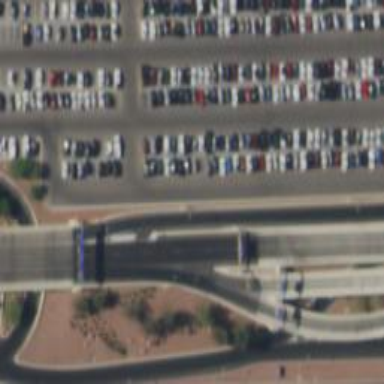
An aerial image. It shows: Parking area with surface.